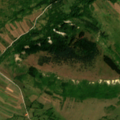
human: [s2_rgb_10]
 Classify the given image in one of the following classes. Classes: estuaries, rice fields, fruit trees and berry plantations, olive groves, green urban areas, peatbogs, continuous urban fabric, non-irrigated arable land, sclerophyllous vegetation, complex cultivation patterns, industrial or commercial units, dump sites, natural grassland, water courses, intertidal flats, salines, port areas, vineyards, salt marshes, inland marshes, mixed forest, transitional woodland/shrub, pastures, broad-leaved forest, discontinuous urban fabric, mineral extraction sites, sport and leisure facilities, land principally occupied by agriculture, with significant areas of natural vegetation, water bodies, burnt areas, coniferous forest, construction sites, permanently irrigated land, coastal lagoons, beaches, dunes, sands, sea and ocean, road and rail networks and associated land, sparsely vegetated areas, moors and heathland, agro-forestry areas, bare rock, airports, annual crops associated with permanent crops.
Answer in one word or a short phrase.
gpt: pastures, complex cultivation patterns, land principally occupied by agriculture, with significant areas of natural vegetation, transitional woodland/shrub